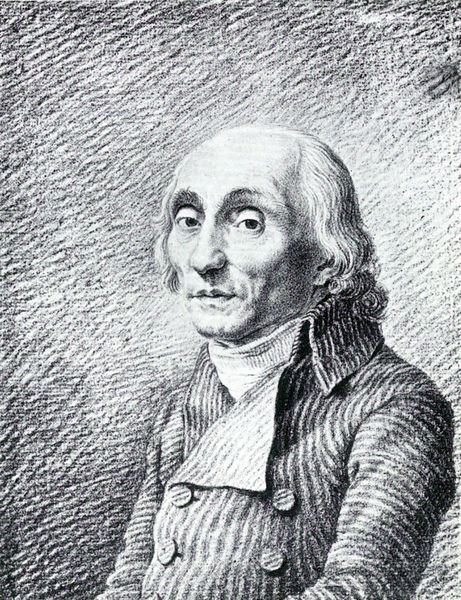
Titel: Ernst Theodor Johann Brückner (?)
Künstler: Caspar David Friedrich
Standort: Berlin
Institution: Staatliche Museen zu Berlin, National-Galerie
Schlagwörter: dunkel, feder, kopf, mann, schatten, weiß, dreieck, frisur, grau, haar, hell, hintergrund, licht, mund, nase, ohr, profil, schwarz, skizze, stirn, zeichnung, blick, schal, tuch, muster, rock, alt, anzug, hemd, jacke, arm, arme, augen, falten, gesicht, kleidung, kragen, mensch, schädel, bildnis, hals, herr, portrait, porträt, auge, haare, halbfigur, mantel, stoff, augenbrauen, kinn, knopf, lippen, locke, locken, ohren, puder, scheitel, schulter, traurig, deutschland, perücke, lächeln, ruhig, wangen, studie, grafik, graphik, schattierung, kahl, linien, französisch, schmal, streng, büste, glatze, halstuch, gestreift, streifen, deutsch, verträumt, wange, knöpfe, dreiviertelprofil, oberkörper, revers, lider, striche, knochen, tusche, alter, greis, hager, philosoph, kohle, druck, lithographie, schwarz-weiß, schraffur, schraffuren, radierung, stich, weimar, revolution, augenhöhlen, hohe stirn, mäntel, schraffiert, bleistift, krause, geheimratsecken, halbglatze, tracht, schläfe, eingefallen, wangenknochen, halbprofil, männlich, dreiviertelporträt, rollkragen, gelehrter, linienführung, kupferstich, angespannt, pullover, hohl, tief, mager, perrücke, zeichung, gekrümmt, harre, gnom, weißes haar, lid, augenlieder, textur, dreiviertelportrait, augenhöhle, der alte, doppelreiher, druck schraffur, halbgeschlossen, halbgeöffnet, kant, zweireiher, senior, knöpge, gespitzt, 19. jahrhundert, emanuel, imanuel, +schwarz